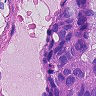
Metastatic tissue present: yes